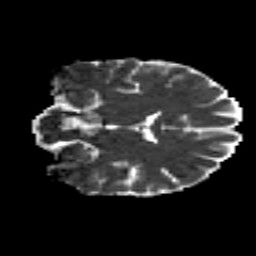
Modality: MD
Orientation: coronal
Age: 25
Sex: male
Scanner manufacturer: siemens
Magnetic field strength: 3 T
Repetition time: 8.8 s
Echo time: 0.085 s